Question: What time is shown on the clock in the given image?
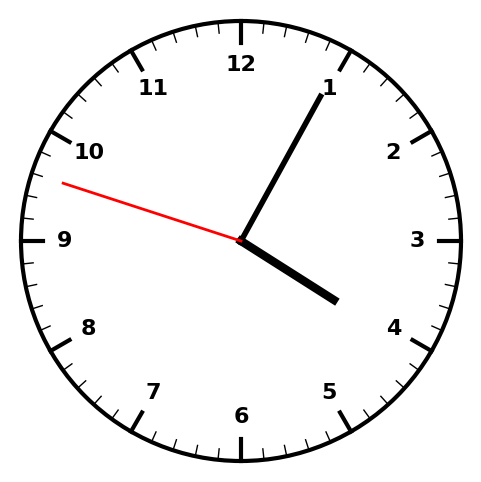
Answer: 04:04:48